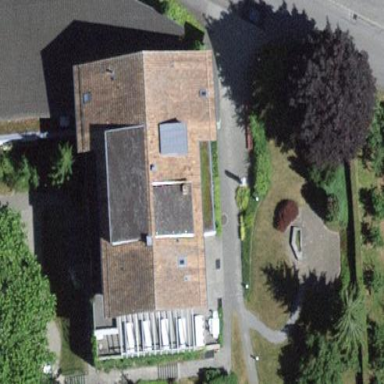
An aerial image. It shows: Residential building.